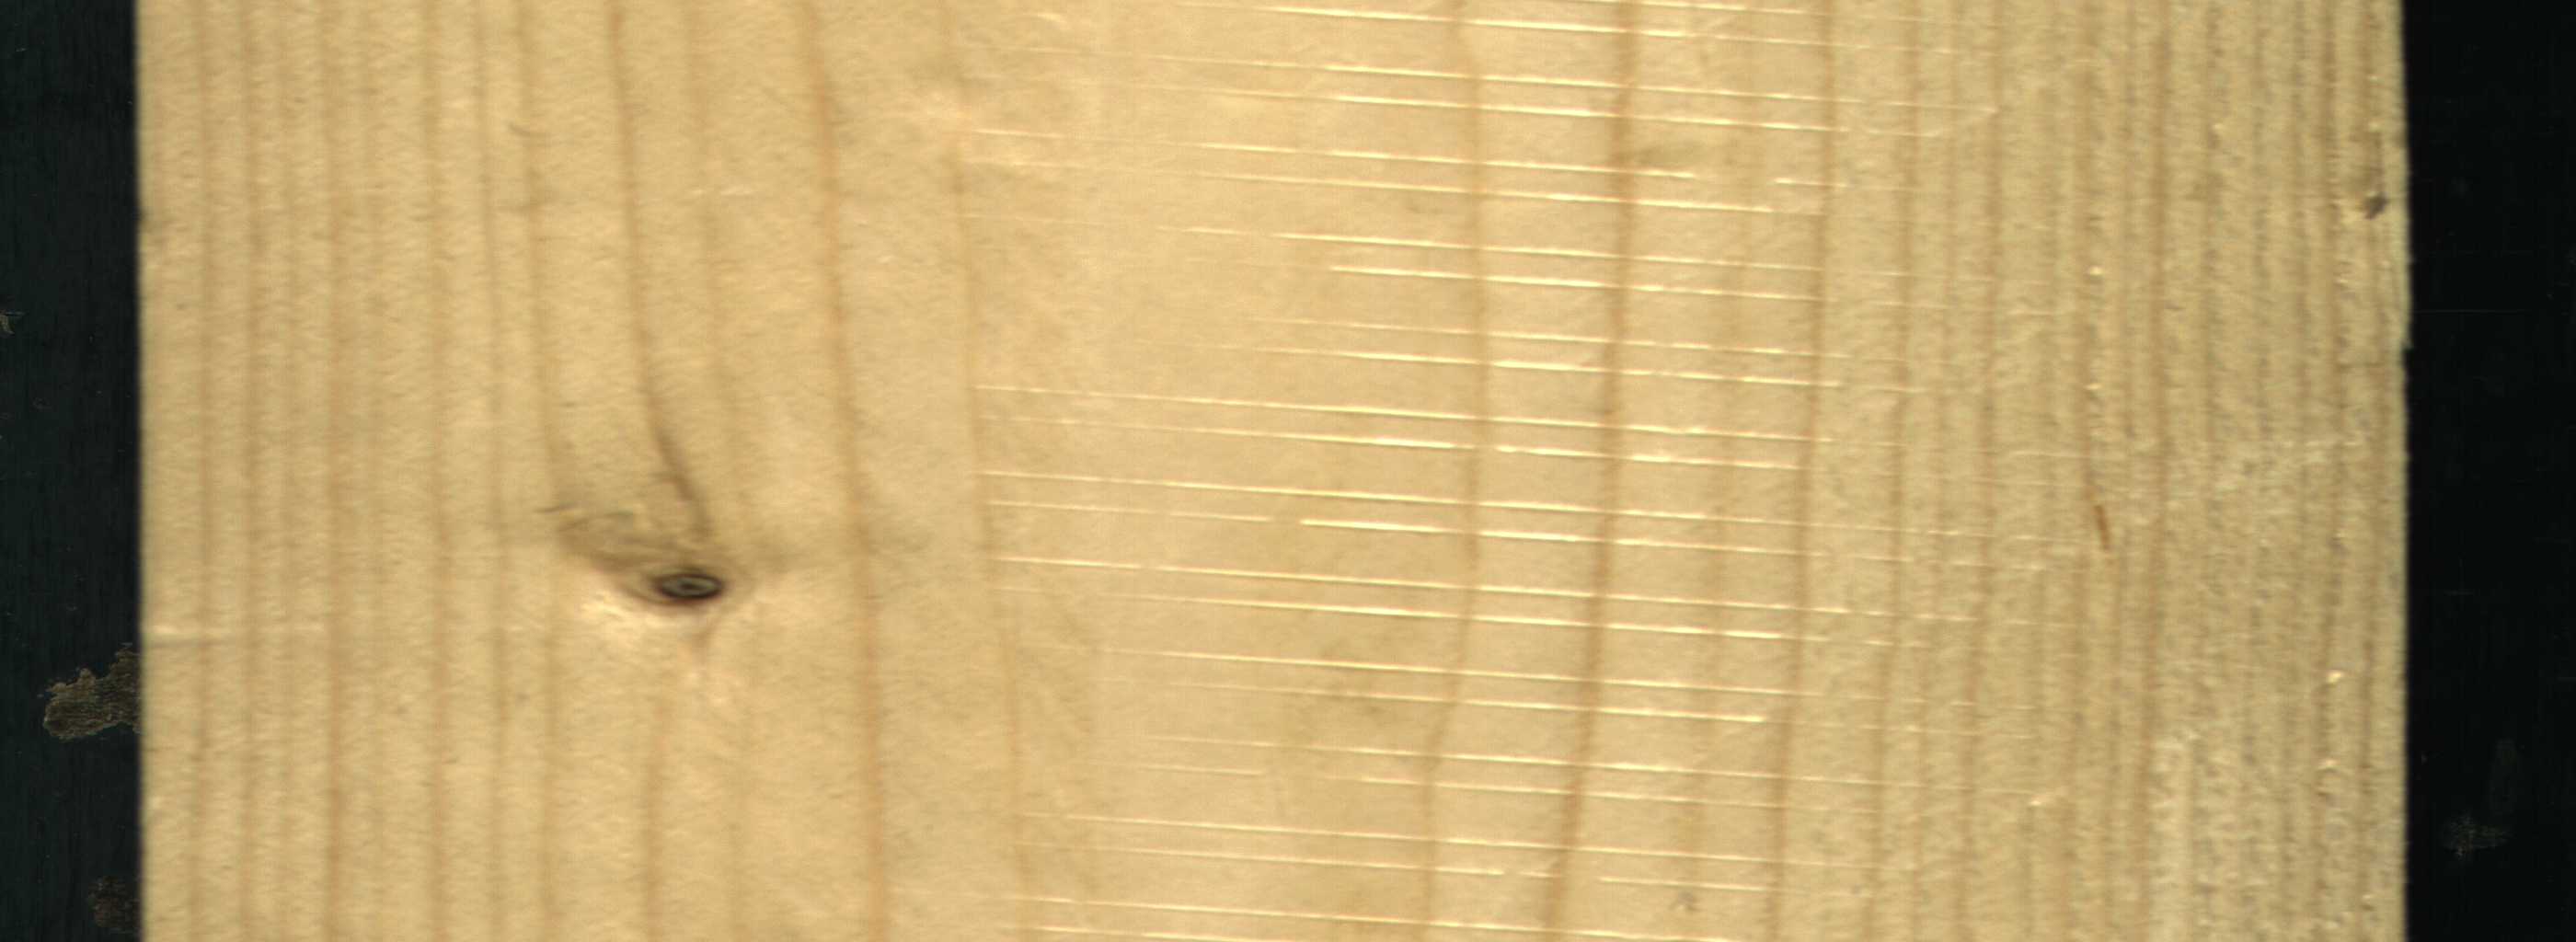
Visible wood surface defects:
Dead_Knot